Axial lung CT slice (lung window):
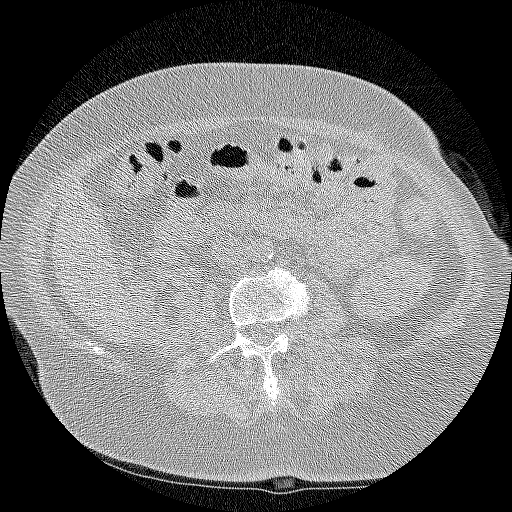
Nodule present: no